Question: I wanted to ask about how to get date on weekday

'green is weekday'
'red is sunday'
so when i input sql command it (like 27) when year 2012
it will show date 2012-07-2 until 2012-07-08
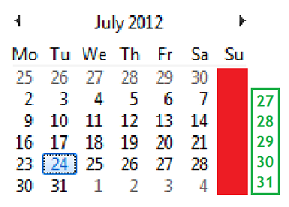
Answer: This query uses a single parameter '@weekno' as input and returns the 7 days in that week, taking Monday as the first day of week. The definition of WeekNo follow SQL Server's 'DatePart(Week)' because that depends on @@Datefirst. This doesn't.
The 'dateadd..' line is an expression that returns the first Monday of the year. I got it from <URL>. The line above it just adds the weeks to it and 0-6 to create 7 days. To verify this is correct for any year, change 'CURRENT_TIMESTAMP' in the query to a date, such as '20180708'. FYI, 1-Jan-2018 is a Monday.
'''
declare @weekno int = 27;
select
(@weekno-1)*7+v.num+
dateadd(dd,(datediff(dd,0,dateadd(yy,datediff(yy,0,CURRENT_TIMESTAMP),6))/7)*7,0)
from (values(0),(1),(2),(3),(4),(5),(6))v(num)
order by num
-- results
July, 02 2012 00:00:00+0000
July, 03 2012 00:00:00+0000
July, 04 2012 00:00:00+0000
July, 05 2012 00:00:00+0000
July, 06 2012 00:00:00+0000
July, 07 2012 00:00:00+0000
July, 08 2012 00:00:00+0000
'''